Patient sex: F
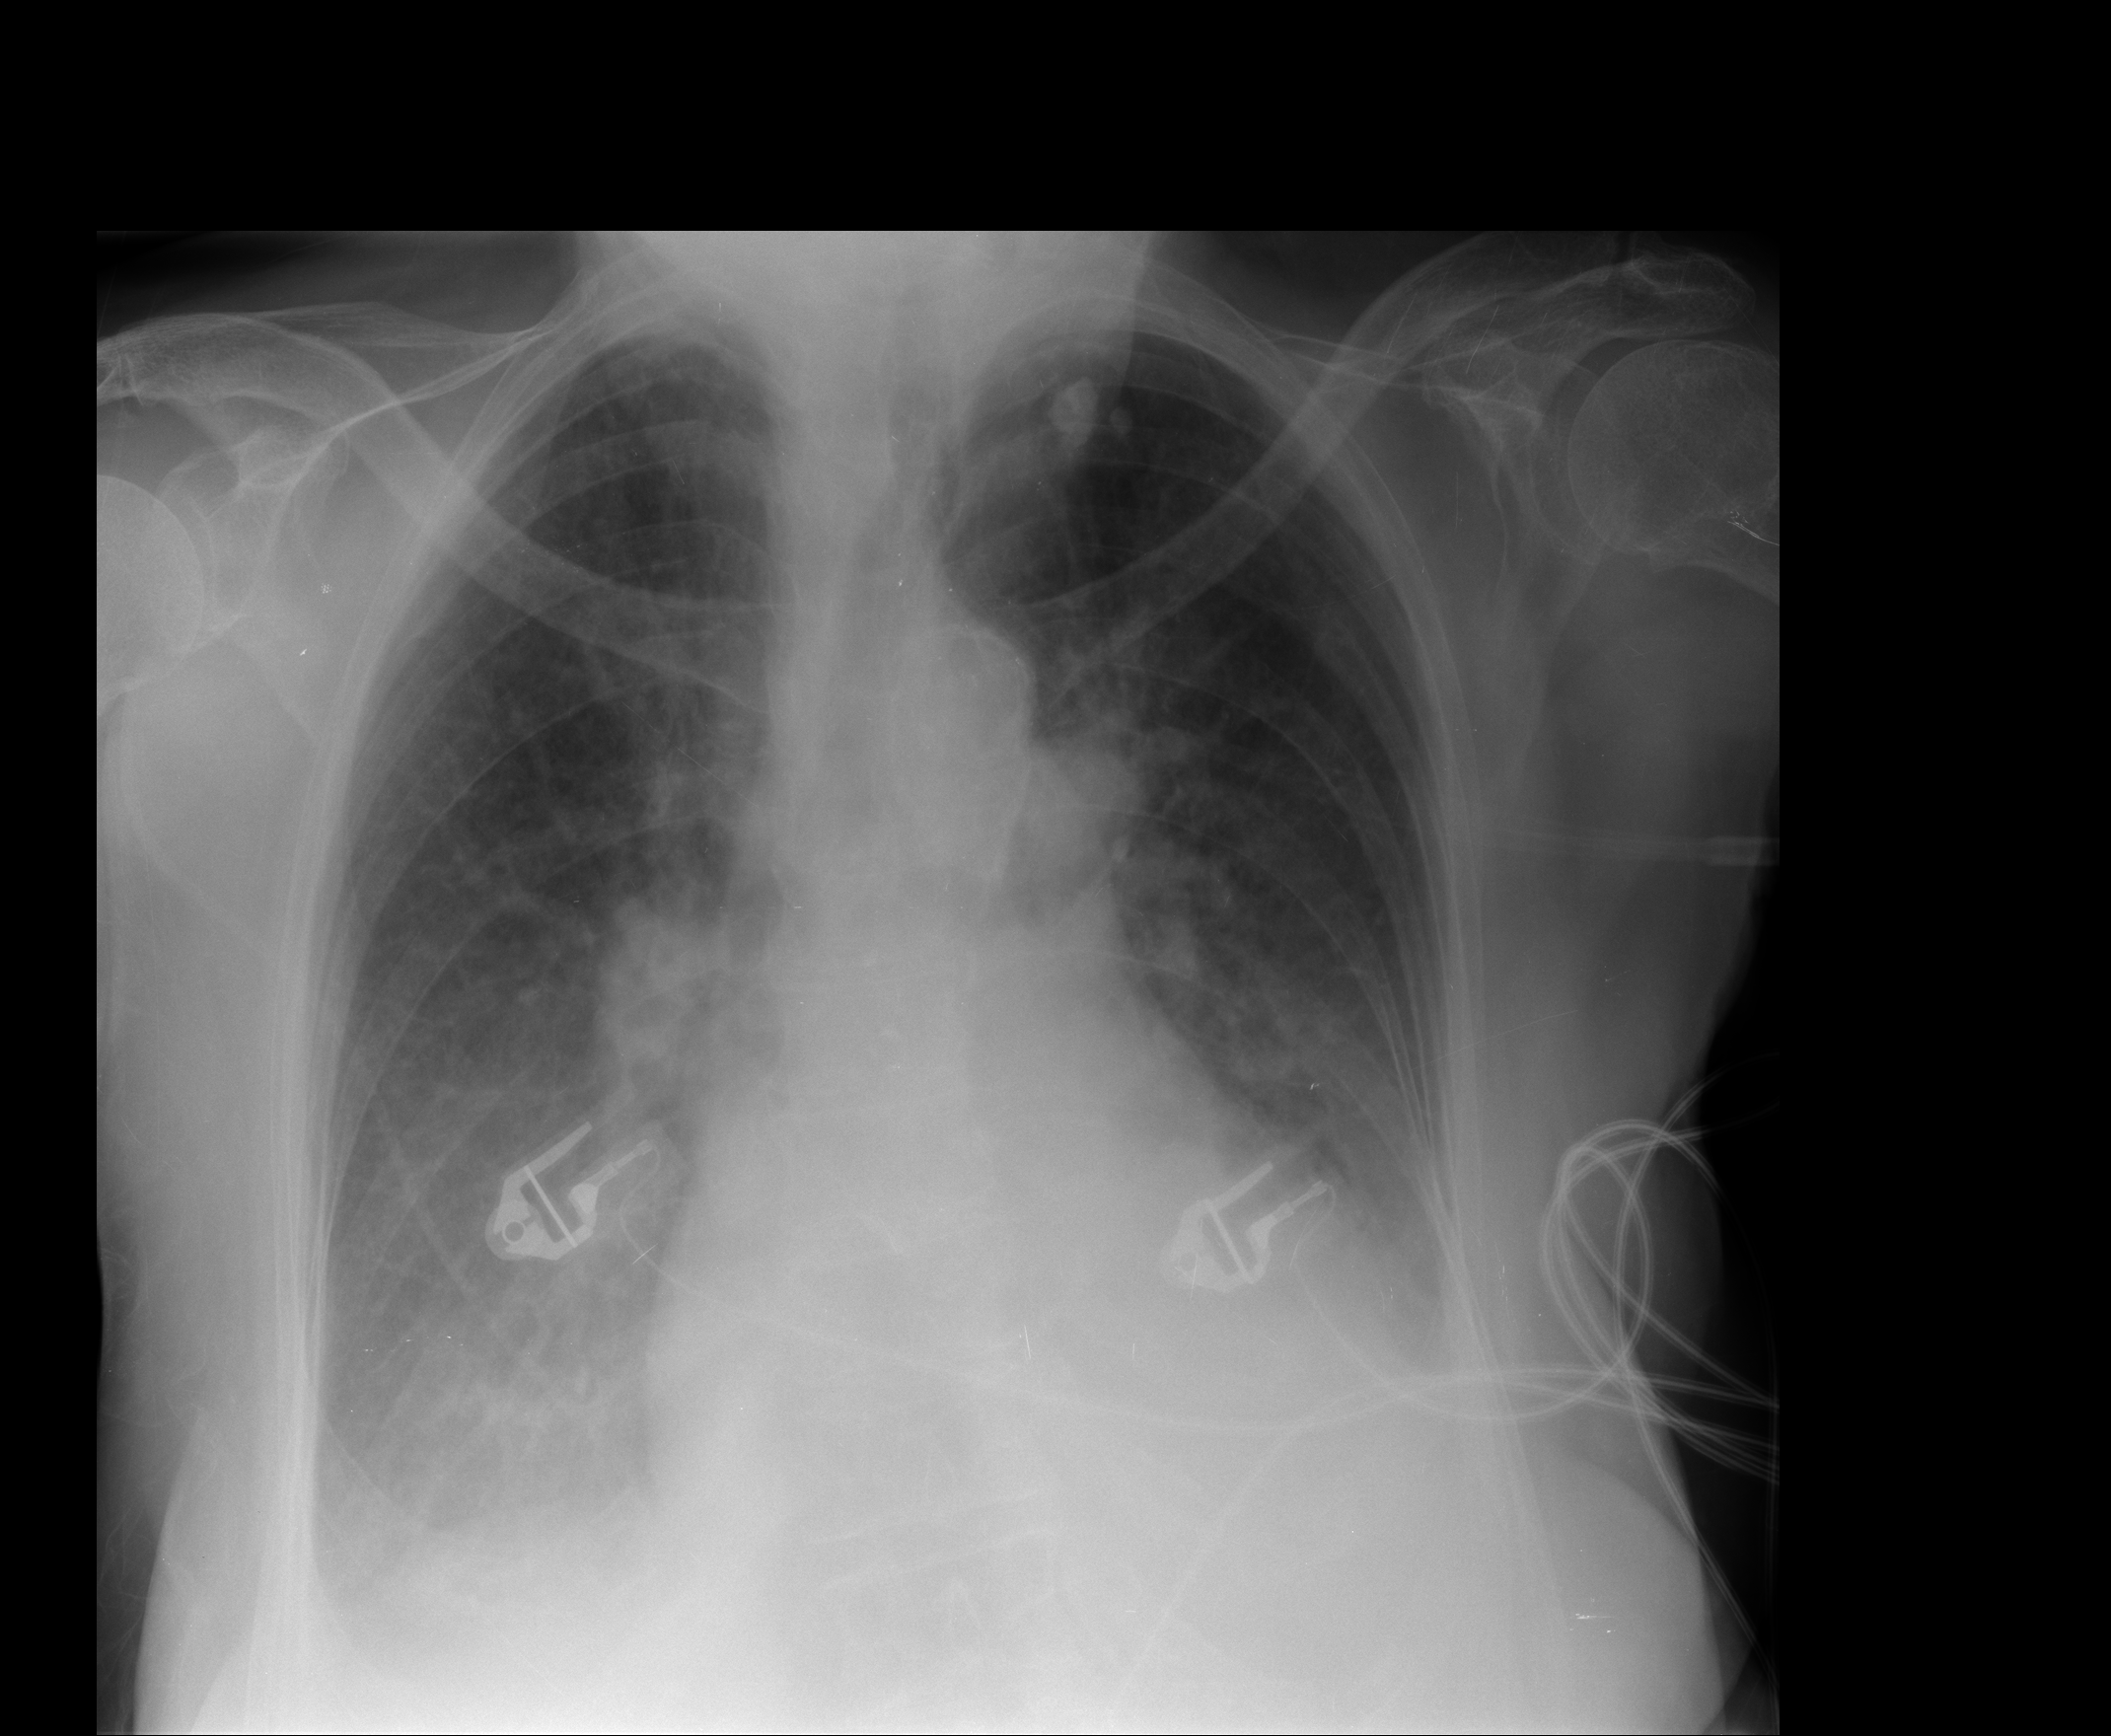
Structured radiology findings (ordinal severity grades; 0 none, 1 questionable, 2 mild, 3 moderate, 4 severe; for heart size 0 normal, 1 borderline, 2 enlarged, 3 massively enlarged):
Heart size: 1
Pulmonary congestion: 2
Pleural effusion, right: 2
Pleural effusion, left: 2
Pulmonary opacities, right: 0
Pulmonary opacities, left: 0
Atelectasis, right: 2
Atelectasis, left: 2